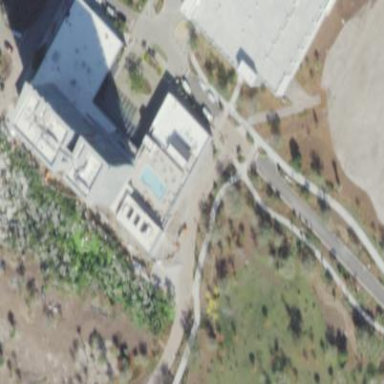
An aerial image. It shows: Hotel building.